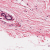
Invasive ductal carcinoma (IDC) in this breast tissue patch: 0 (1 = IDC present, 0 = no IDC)